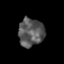
Tissue: prostate
Cell type: T cells
Senescence score: 0.351
Nuclear area (px): 703
Mean DAPI intensity: 88.634